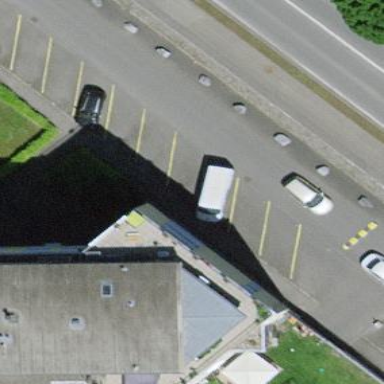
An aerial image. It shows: Asphalt street-side parking area.